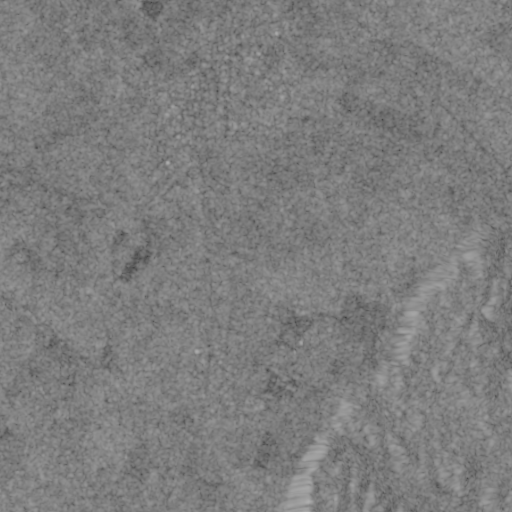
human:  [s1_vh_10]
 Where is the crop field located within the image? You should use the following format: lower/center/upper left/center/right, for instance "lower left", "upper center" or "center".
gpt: The crop field is located in the upper left of the image.
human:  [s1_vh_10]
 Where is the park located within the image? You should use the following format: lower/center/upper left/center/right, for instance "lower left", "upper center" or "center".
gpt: The park is located in the upper center of the image.
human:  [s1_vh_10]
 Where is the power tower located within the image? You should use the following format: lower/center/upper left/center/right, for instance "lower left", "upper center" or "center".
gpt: The power tower is located in the upper left of the image.
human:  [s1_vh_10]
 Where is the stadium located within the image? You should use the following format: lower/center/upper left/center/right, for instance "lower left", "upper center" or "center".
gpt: The stadium is located in the upper center of the image.
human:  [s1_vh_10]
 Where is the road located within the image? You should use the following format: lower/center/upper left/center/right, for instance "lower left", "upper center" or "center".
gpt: There is no road in the image.

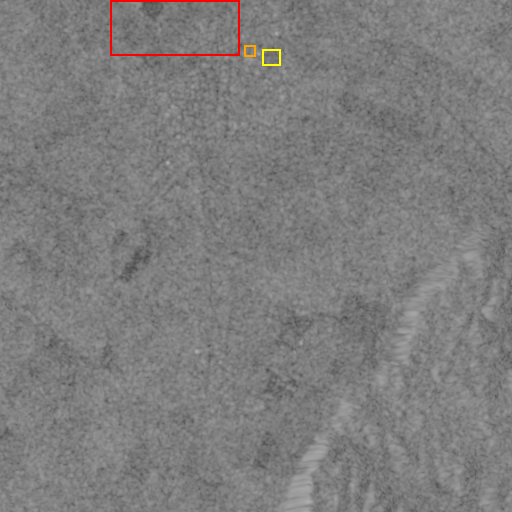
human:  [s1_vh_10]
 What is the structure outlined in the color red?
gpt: The structure outlined in red is a crop field.
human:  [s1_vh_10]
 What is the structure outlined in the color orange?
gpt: The structure outlined in orange is a park.
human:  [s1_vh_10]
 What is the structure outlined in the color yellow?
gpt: The structure outlined in yellow is a stadium.
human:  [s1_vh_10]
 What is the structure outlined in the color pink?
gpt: There is no pink outline.